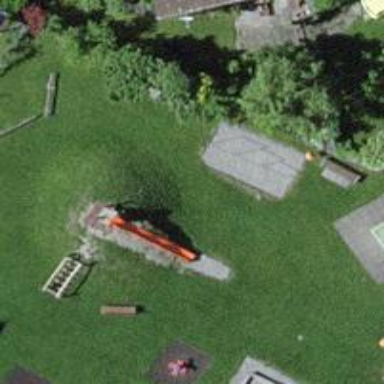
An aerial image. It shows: Playground featuring slide.